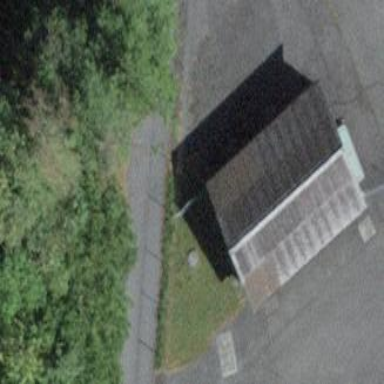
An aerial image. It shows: Building.